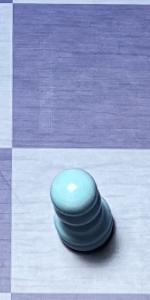
Label: Pawn_White